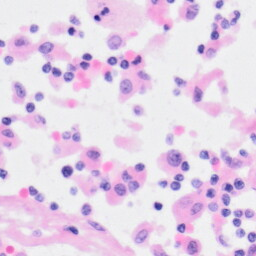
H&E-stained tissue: Kidney